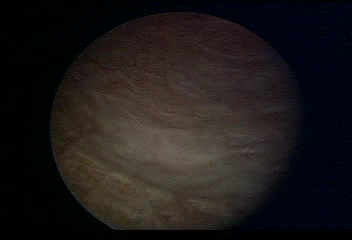
Modality: WLC
Class: Normal mucosa
Bladder cancer association: No